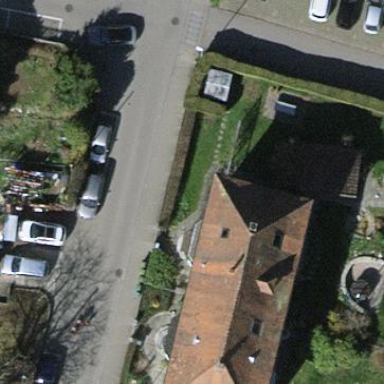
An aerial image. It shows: Hipped roof semi-detached house.